Field crop: maize
Growth stage: 2
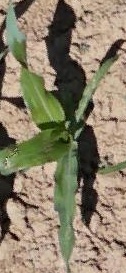
Species: maize